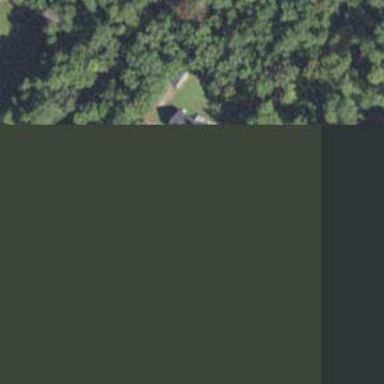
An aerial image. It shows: Driveway.